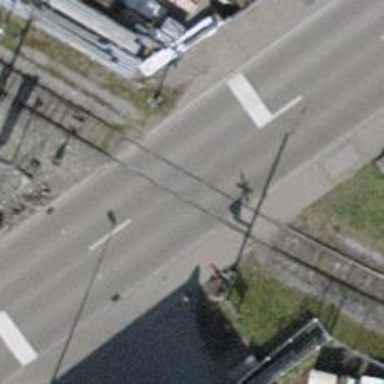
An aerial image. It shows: Level crossing with lights and saltire.